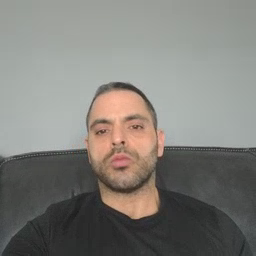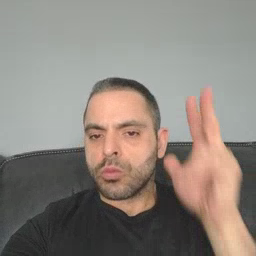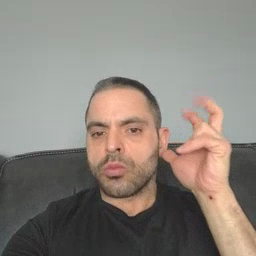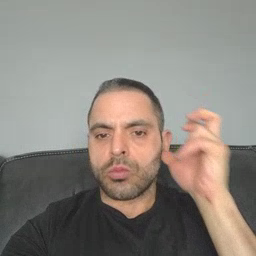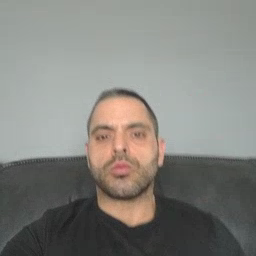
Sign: hear